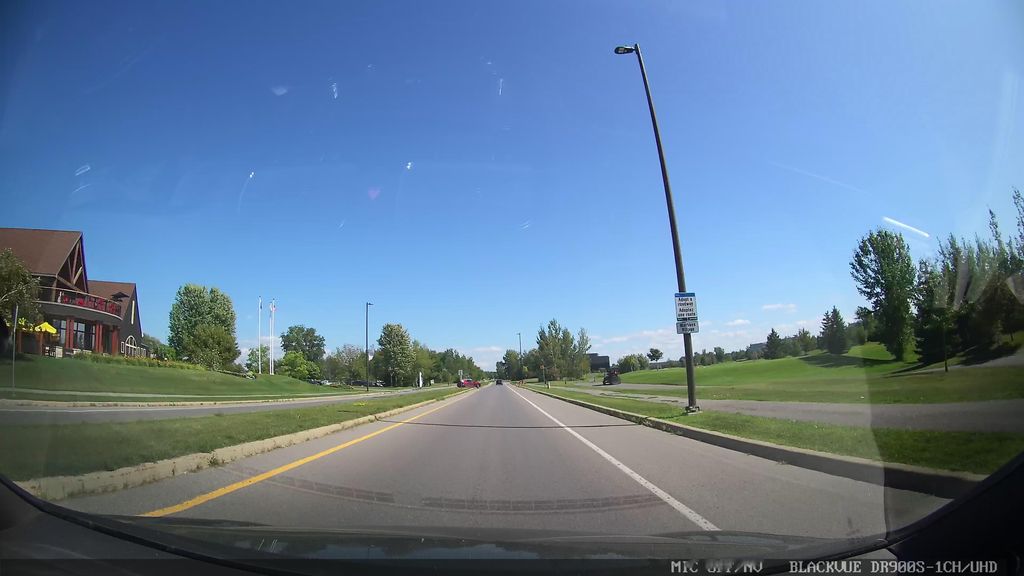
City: ottawa-gatineau